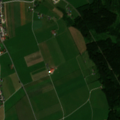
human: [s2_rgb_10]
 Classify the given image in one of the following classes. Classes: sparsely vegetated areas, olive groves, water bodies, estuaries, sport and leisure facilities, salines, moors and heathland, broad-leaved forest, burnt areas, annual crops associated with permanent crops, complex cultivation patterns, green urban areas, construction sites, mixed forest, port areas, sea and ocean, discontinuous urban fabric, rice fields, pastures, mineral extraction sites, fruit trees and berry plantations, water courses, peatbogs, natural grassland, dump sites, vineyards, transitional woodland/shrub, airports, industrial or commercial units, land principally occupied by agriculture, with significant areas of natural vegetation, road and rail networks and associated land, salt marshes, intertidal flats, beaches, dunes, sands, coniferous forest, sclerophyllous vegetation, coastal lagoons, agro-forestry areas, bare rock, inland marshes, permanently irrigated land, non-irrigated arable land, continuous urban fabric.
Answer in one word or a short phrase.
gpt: discontinuous urban fabric, pastures, complex cultivation patterns, mixed forest